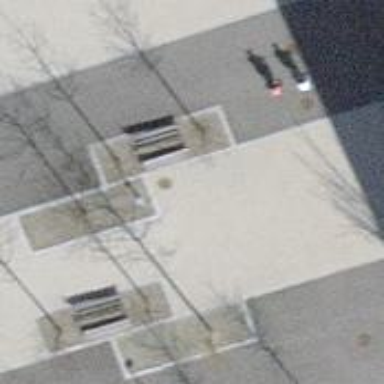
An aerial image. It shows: Bench.